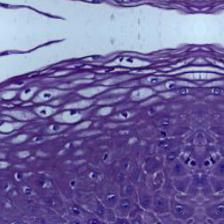
Diagnosis: Normal